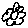
Label: flower